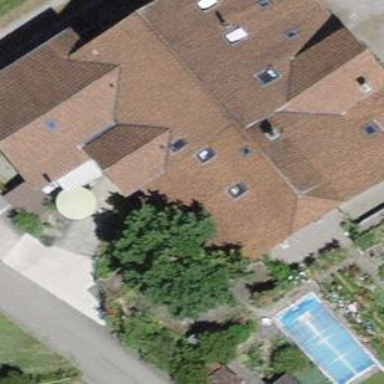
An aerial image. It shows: Residential building with half-hipped roof shape.